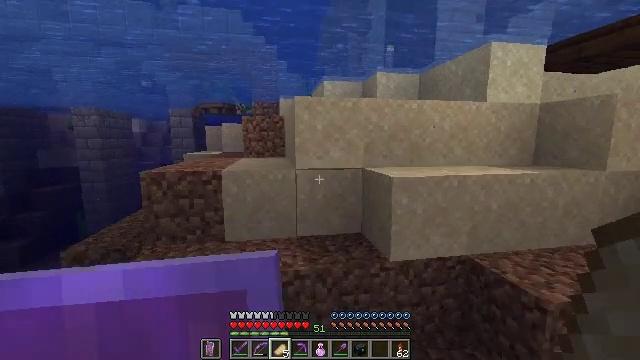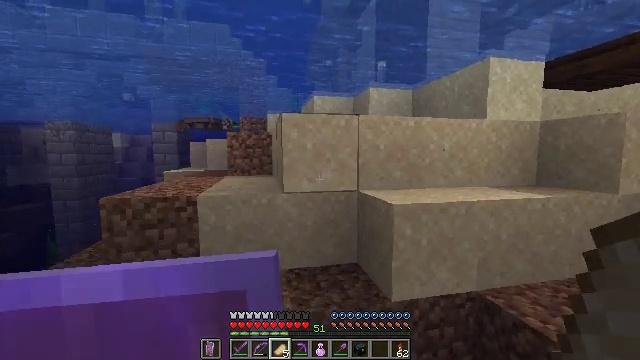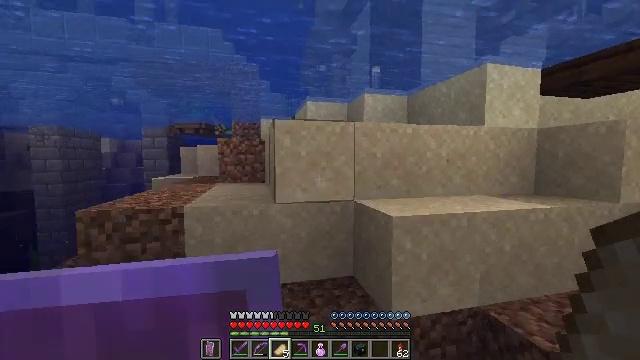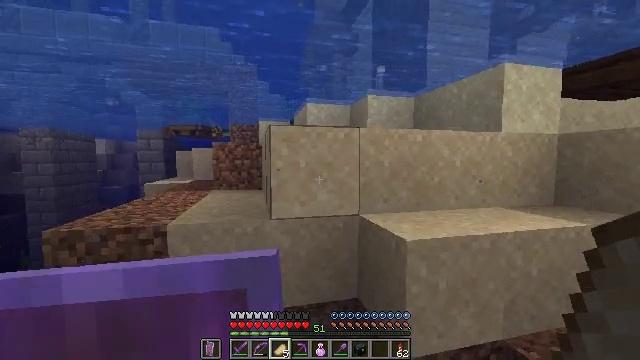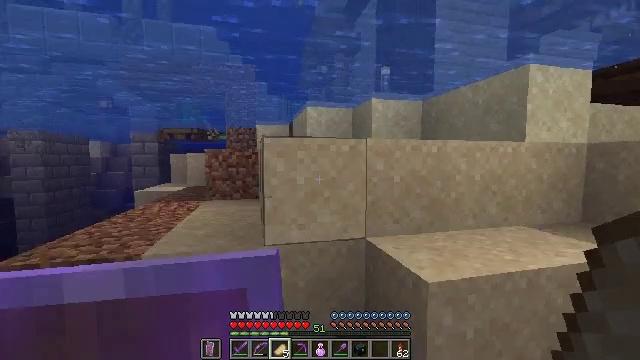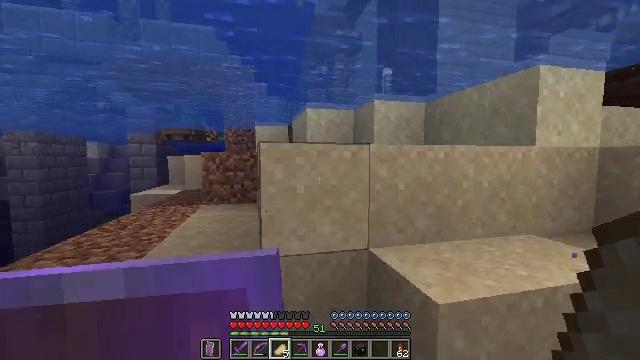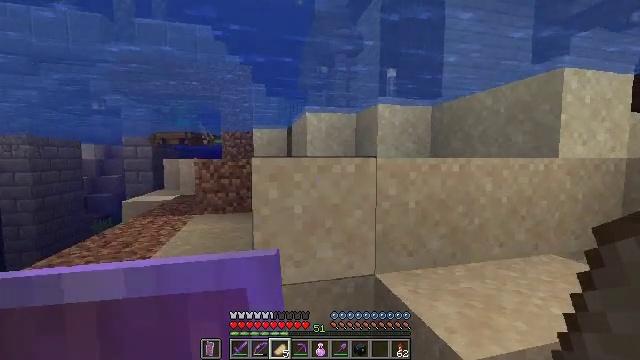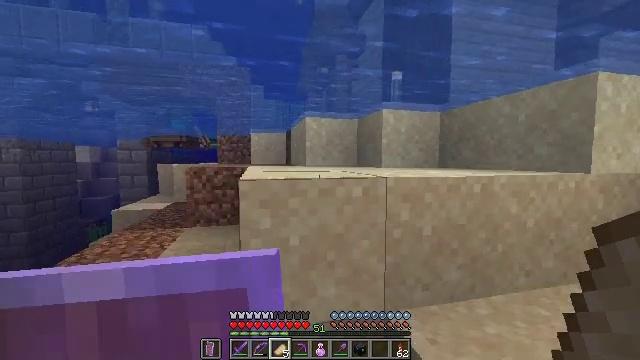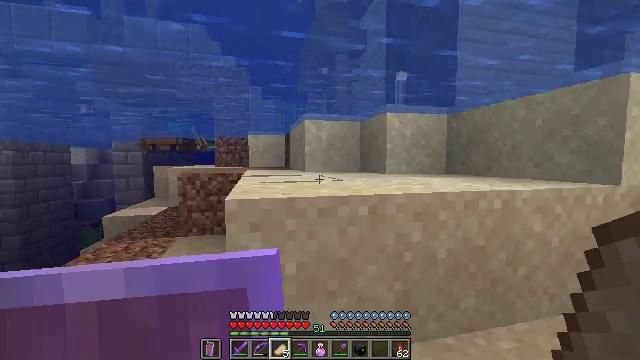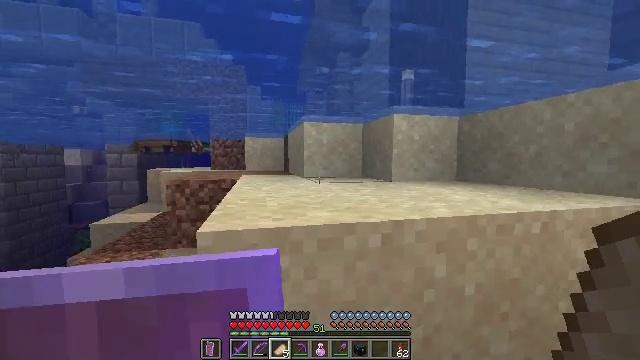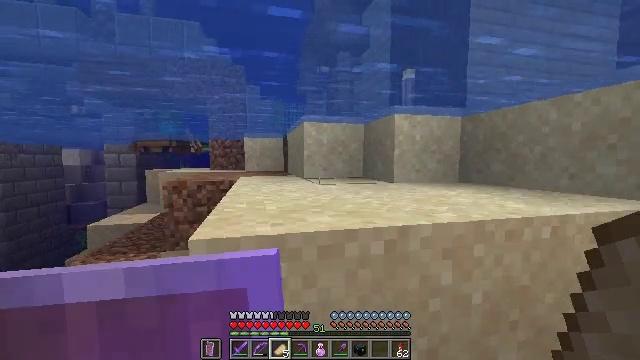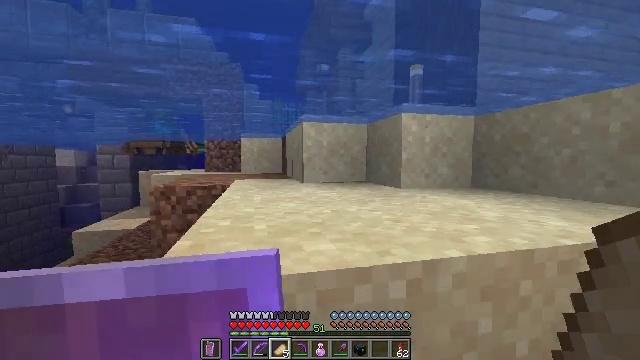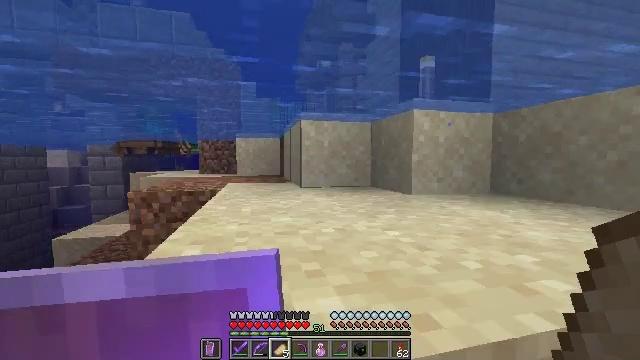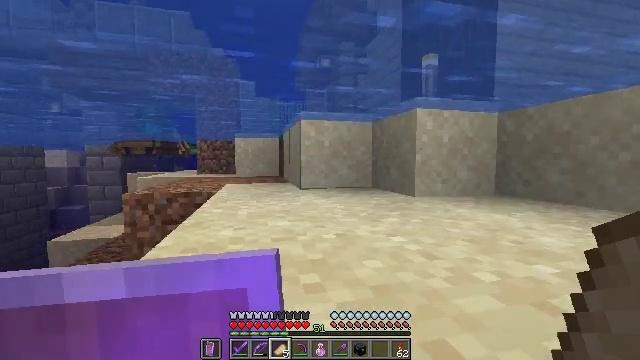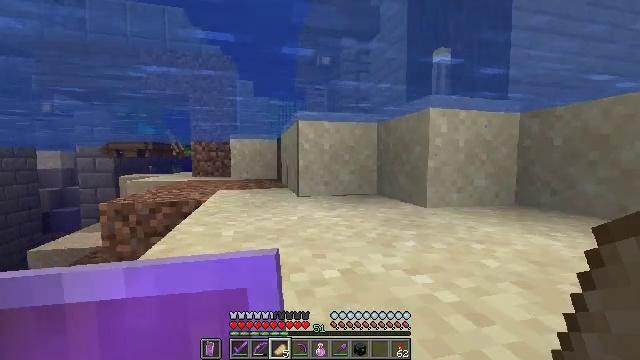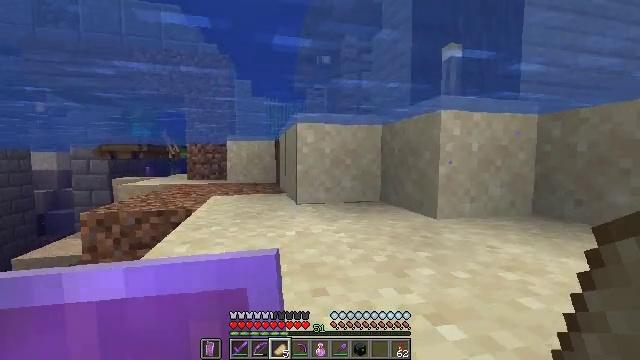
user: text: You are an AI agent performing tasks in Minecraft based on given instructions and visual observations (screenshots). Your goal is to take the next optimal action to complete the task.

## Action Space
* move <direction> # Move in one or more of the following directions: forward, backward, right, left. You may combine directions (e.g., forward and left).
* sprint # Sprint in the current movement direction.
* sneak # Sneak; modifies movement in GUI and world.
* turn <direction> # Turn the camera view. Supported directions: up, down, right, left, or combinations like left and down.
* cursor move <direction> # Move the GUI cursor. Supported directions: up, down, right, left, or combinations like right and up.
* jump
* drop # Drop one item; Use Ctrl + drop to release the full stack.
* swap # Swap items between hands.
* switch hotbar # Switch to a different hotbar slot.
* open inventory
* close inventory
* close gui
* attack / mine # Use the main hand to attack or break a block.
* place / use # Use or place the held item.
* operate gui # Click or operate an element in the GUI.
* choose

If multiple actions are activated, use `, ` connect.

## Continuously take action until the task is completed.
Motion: motion action
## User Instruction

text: Dig up the grass block for dirt.
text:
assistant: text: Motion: move forward, sprint, turn right and up, jump
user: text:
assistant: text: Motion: move forward, sprint, turn right and up, jump
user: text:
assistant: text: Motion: move forward, sprint, jump
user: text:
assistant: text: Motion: move forward, sprint, jump
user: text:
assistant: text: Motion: move forward, sprint, jump
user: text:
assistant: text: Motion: move forward, sprint, jump
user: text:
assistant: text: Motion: move forward, sprint, jump
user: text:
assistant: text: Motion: move forward, sprint
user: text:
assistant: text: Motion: move forward, sprint
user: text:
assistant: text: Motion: move forward, sprint
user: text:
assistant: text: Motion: move forward, sprint
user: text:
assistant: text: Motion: move forward, sprint
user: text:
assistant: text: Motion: move forward, sprint, jump
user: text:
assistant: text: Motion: move forward, sprint, jump
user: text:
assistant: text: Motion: move forward, sprint, jump
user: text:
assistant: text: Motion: move forward, sprint, jump
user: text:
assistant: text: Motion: move forward, sprint, jump
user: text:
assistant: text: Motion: move forward, sprint
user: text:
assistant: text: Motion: move forward, sprint
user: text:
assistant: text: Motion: move forward, sprint
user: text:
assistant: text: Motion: move forward, sprint
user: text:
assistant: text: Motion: move forward, sprint
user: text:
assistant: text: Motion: move forward, sprint, jump
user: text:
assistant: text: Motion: move forward, sprint, jump
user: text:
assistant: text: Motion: move forward, sprint, jump
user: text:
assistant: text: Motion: move forward, sprint, jump
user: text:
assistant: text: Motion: move forward, sprint
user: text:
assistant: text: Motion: move forward, sprint
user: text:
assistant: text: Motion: move forward, sprint
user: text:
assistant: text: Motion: move forward, sprint